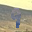
Label: 9